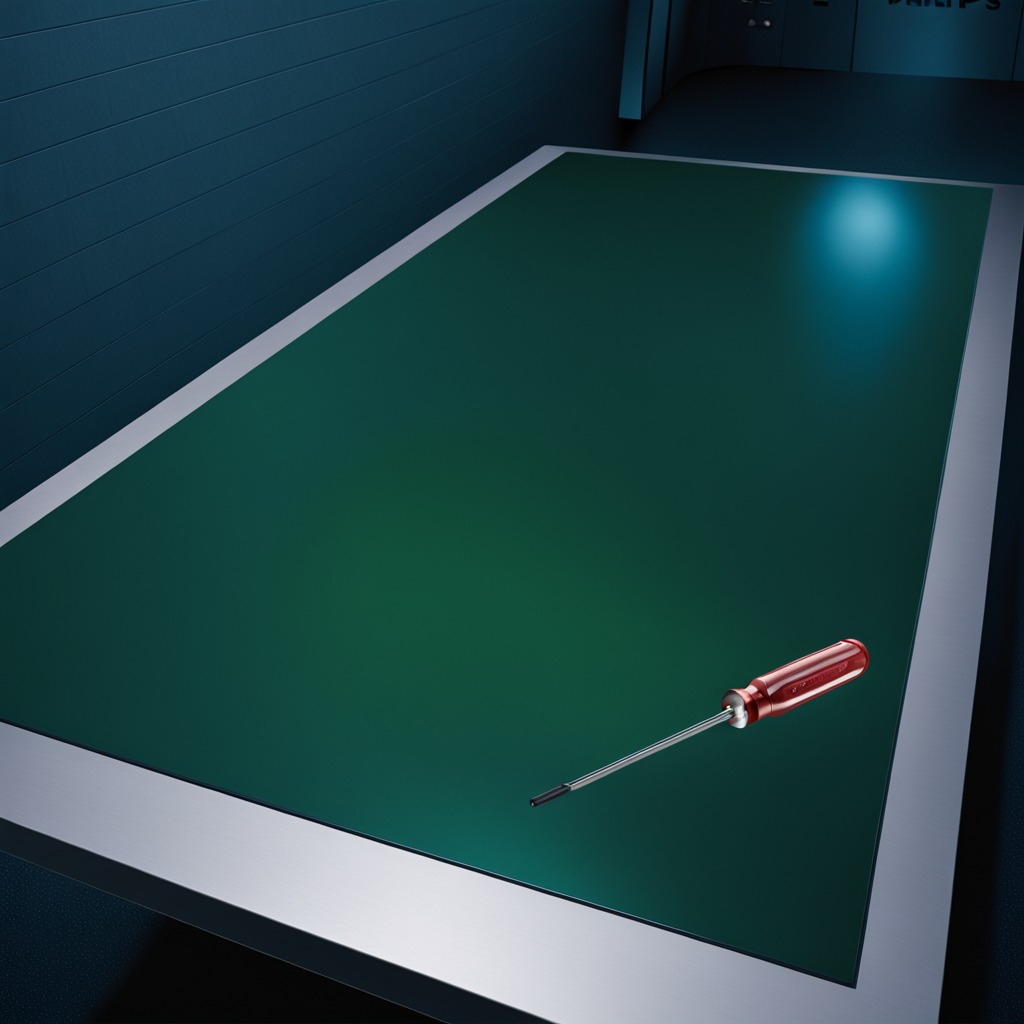
A screwdriver is lying on the clean empty table in a railway signal maintenance room lit by harsh overhead fluorescents.